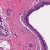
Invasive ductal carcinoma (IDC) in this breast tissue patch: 0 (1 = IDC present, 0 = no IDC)